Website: crate-barrel
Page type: customer-info-address
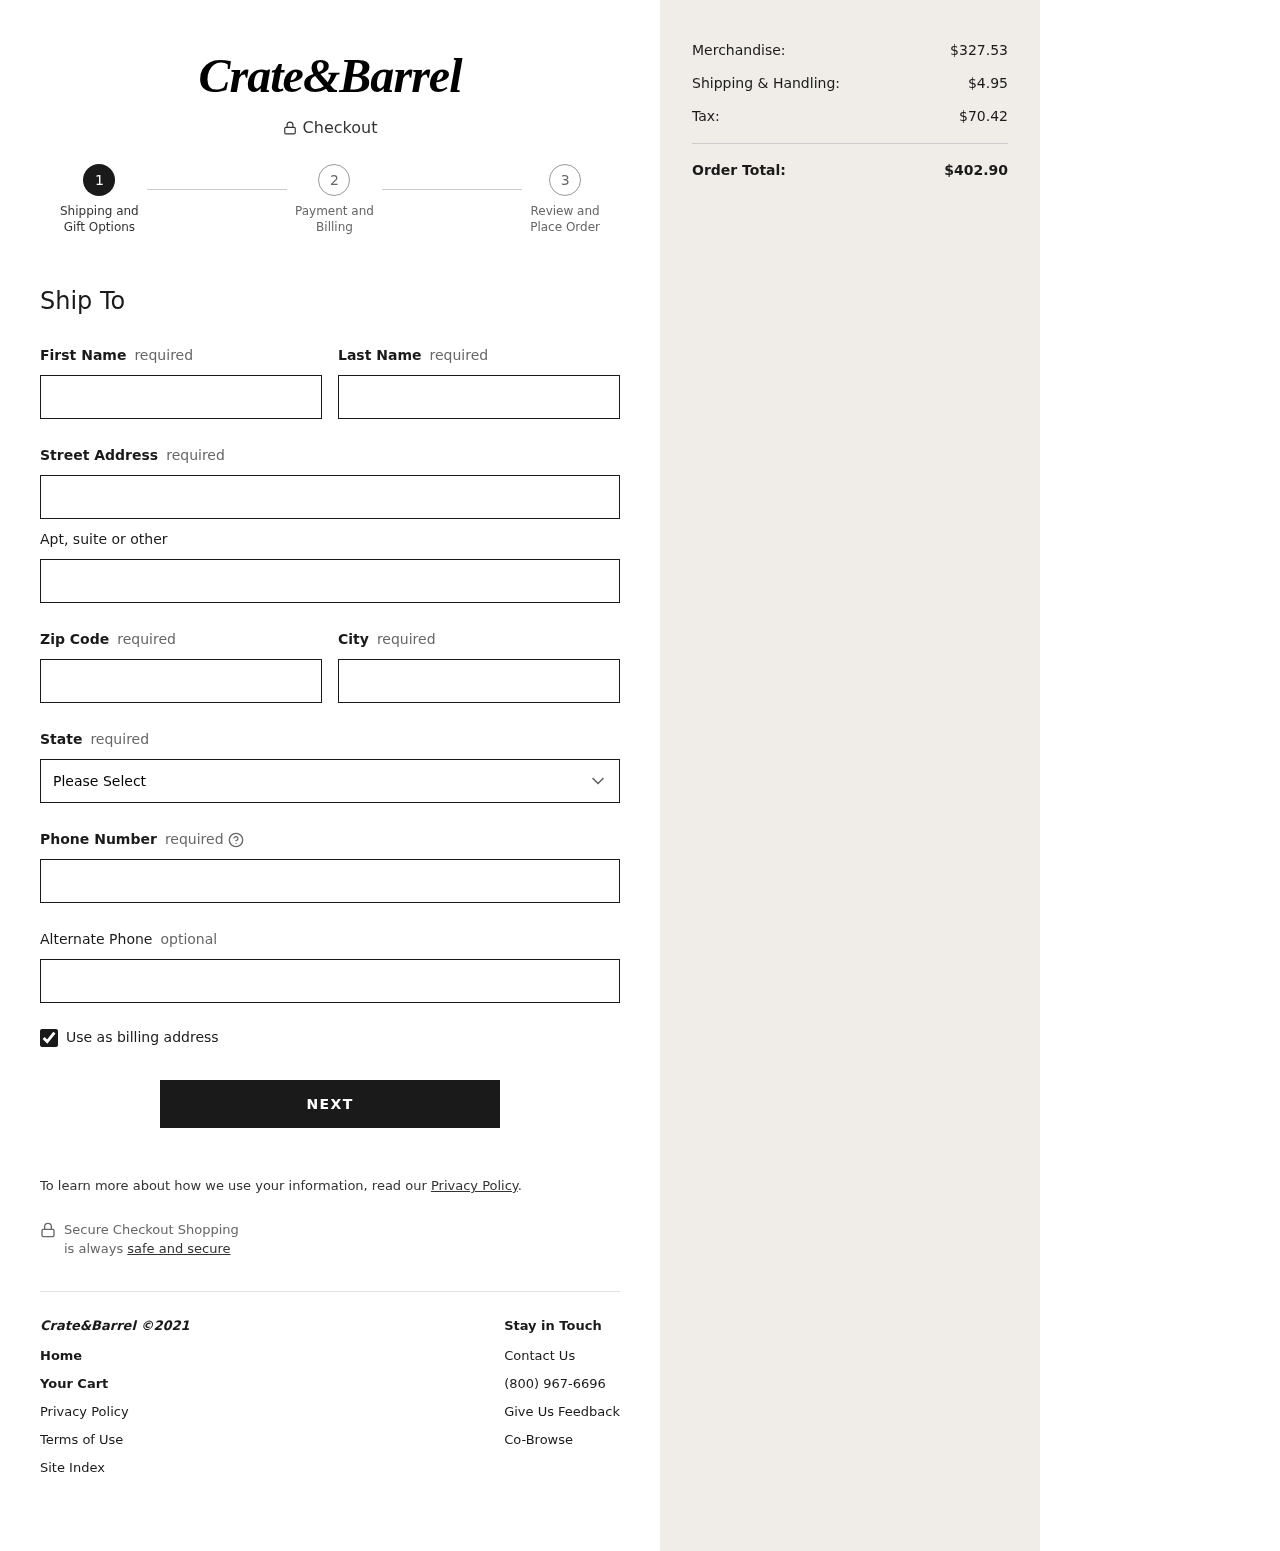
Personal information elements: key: PII_STATE
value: Alabama
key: PII_FIRSTNAME
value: Joshua
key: PII_LASTNAME
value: Shelton
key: PII_STREET
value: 500 Amber Summit
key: PII_POSTCODE
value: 02032
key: PII_CITY
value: East Sherylton
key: PII_PHONE
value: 3477657835
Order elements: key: ORDER_SUBTOTAL
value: $327.53
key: ORDER_SHIPPING_COST
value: $4.95
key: ORDER_TAX
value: $70.42
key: ORDER_TOTAL
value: $402.90